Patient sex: M
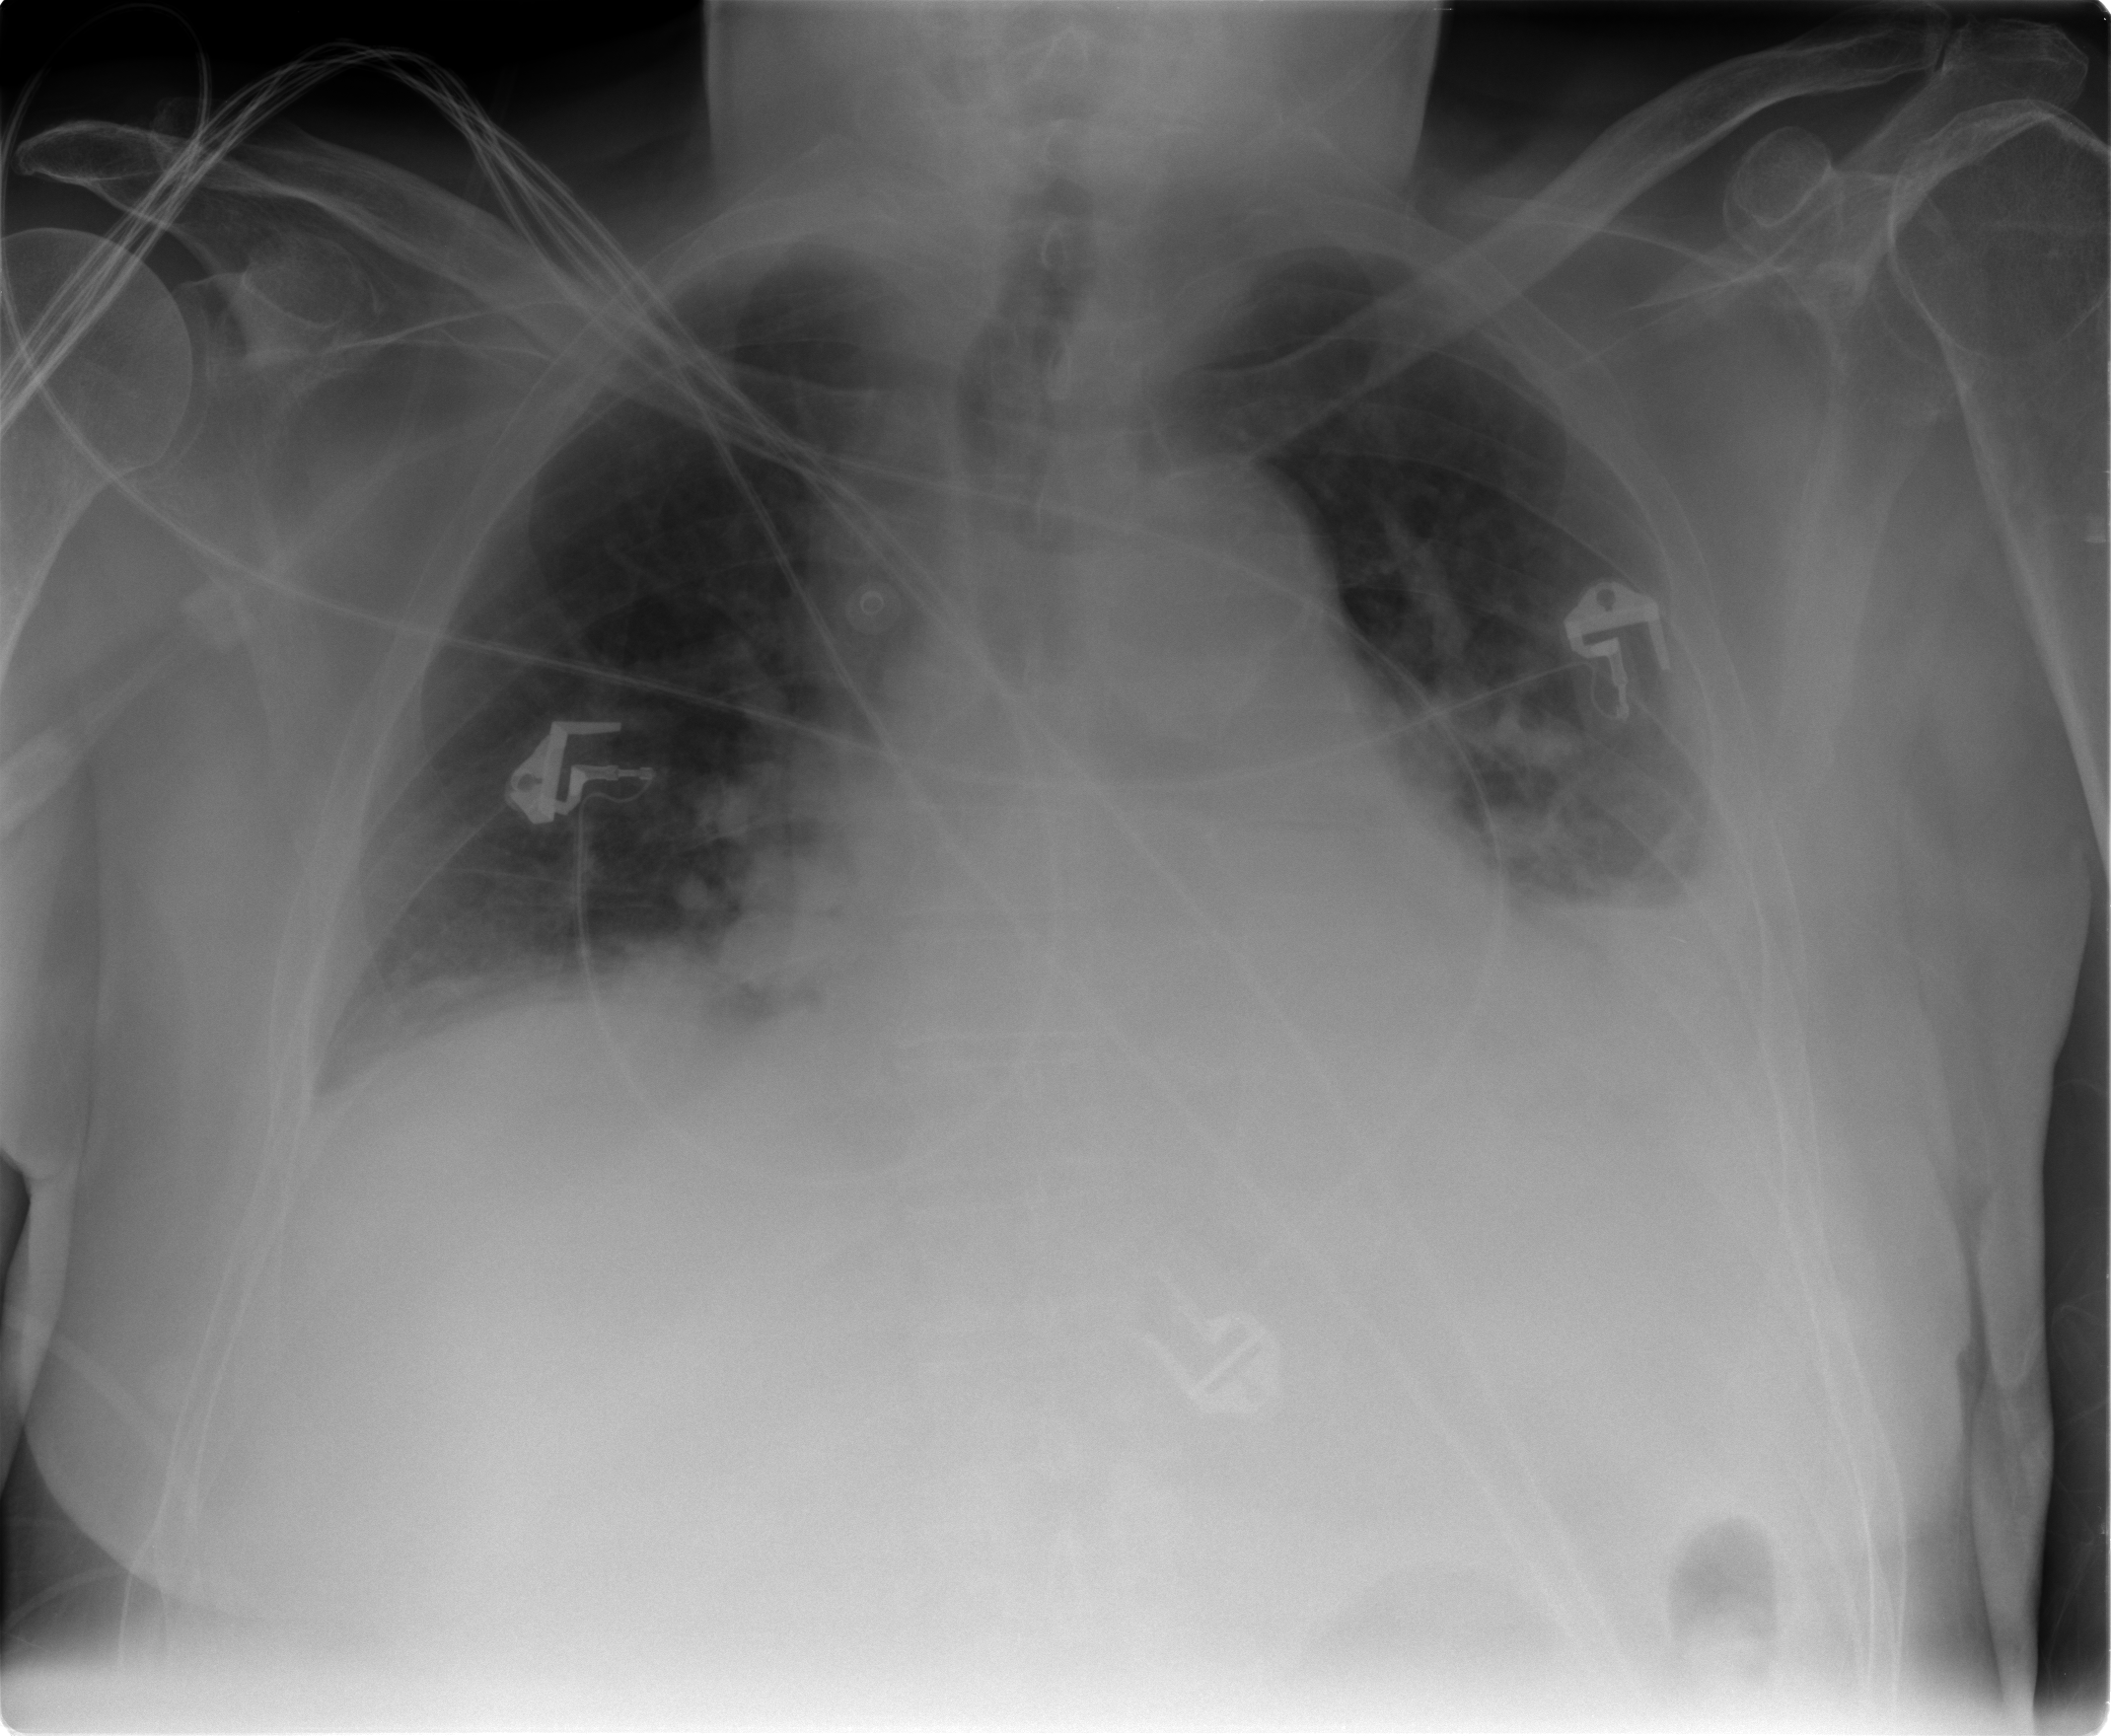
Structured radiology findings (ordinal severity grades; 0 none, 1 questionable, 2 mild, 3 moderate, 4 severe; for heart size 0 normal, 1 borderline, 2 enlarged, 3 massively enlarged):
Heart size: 1
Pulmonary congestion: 1
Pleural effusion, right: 2
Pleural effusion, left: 2
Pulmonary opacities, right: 0
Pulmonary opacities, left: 0
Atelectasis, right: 2
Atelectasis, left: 2